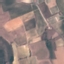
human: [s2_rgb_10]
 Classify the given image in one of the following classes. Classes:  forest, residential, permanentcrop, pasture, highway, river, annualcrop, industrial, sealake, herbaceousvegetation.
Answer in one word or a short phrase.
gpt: PermanentCrop